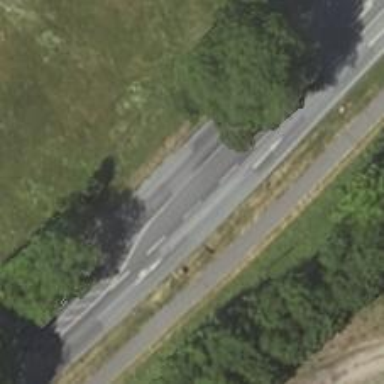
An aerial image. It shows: Asphalt road classified as primary highway.